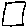
Label: square